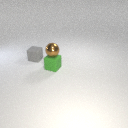
small green rubber cube in front of small gray rubber cube